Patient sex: M
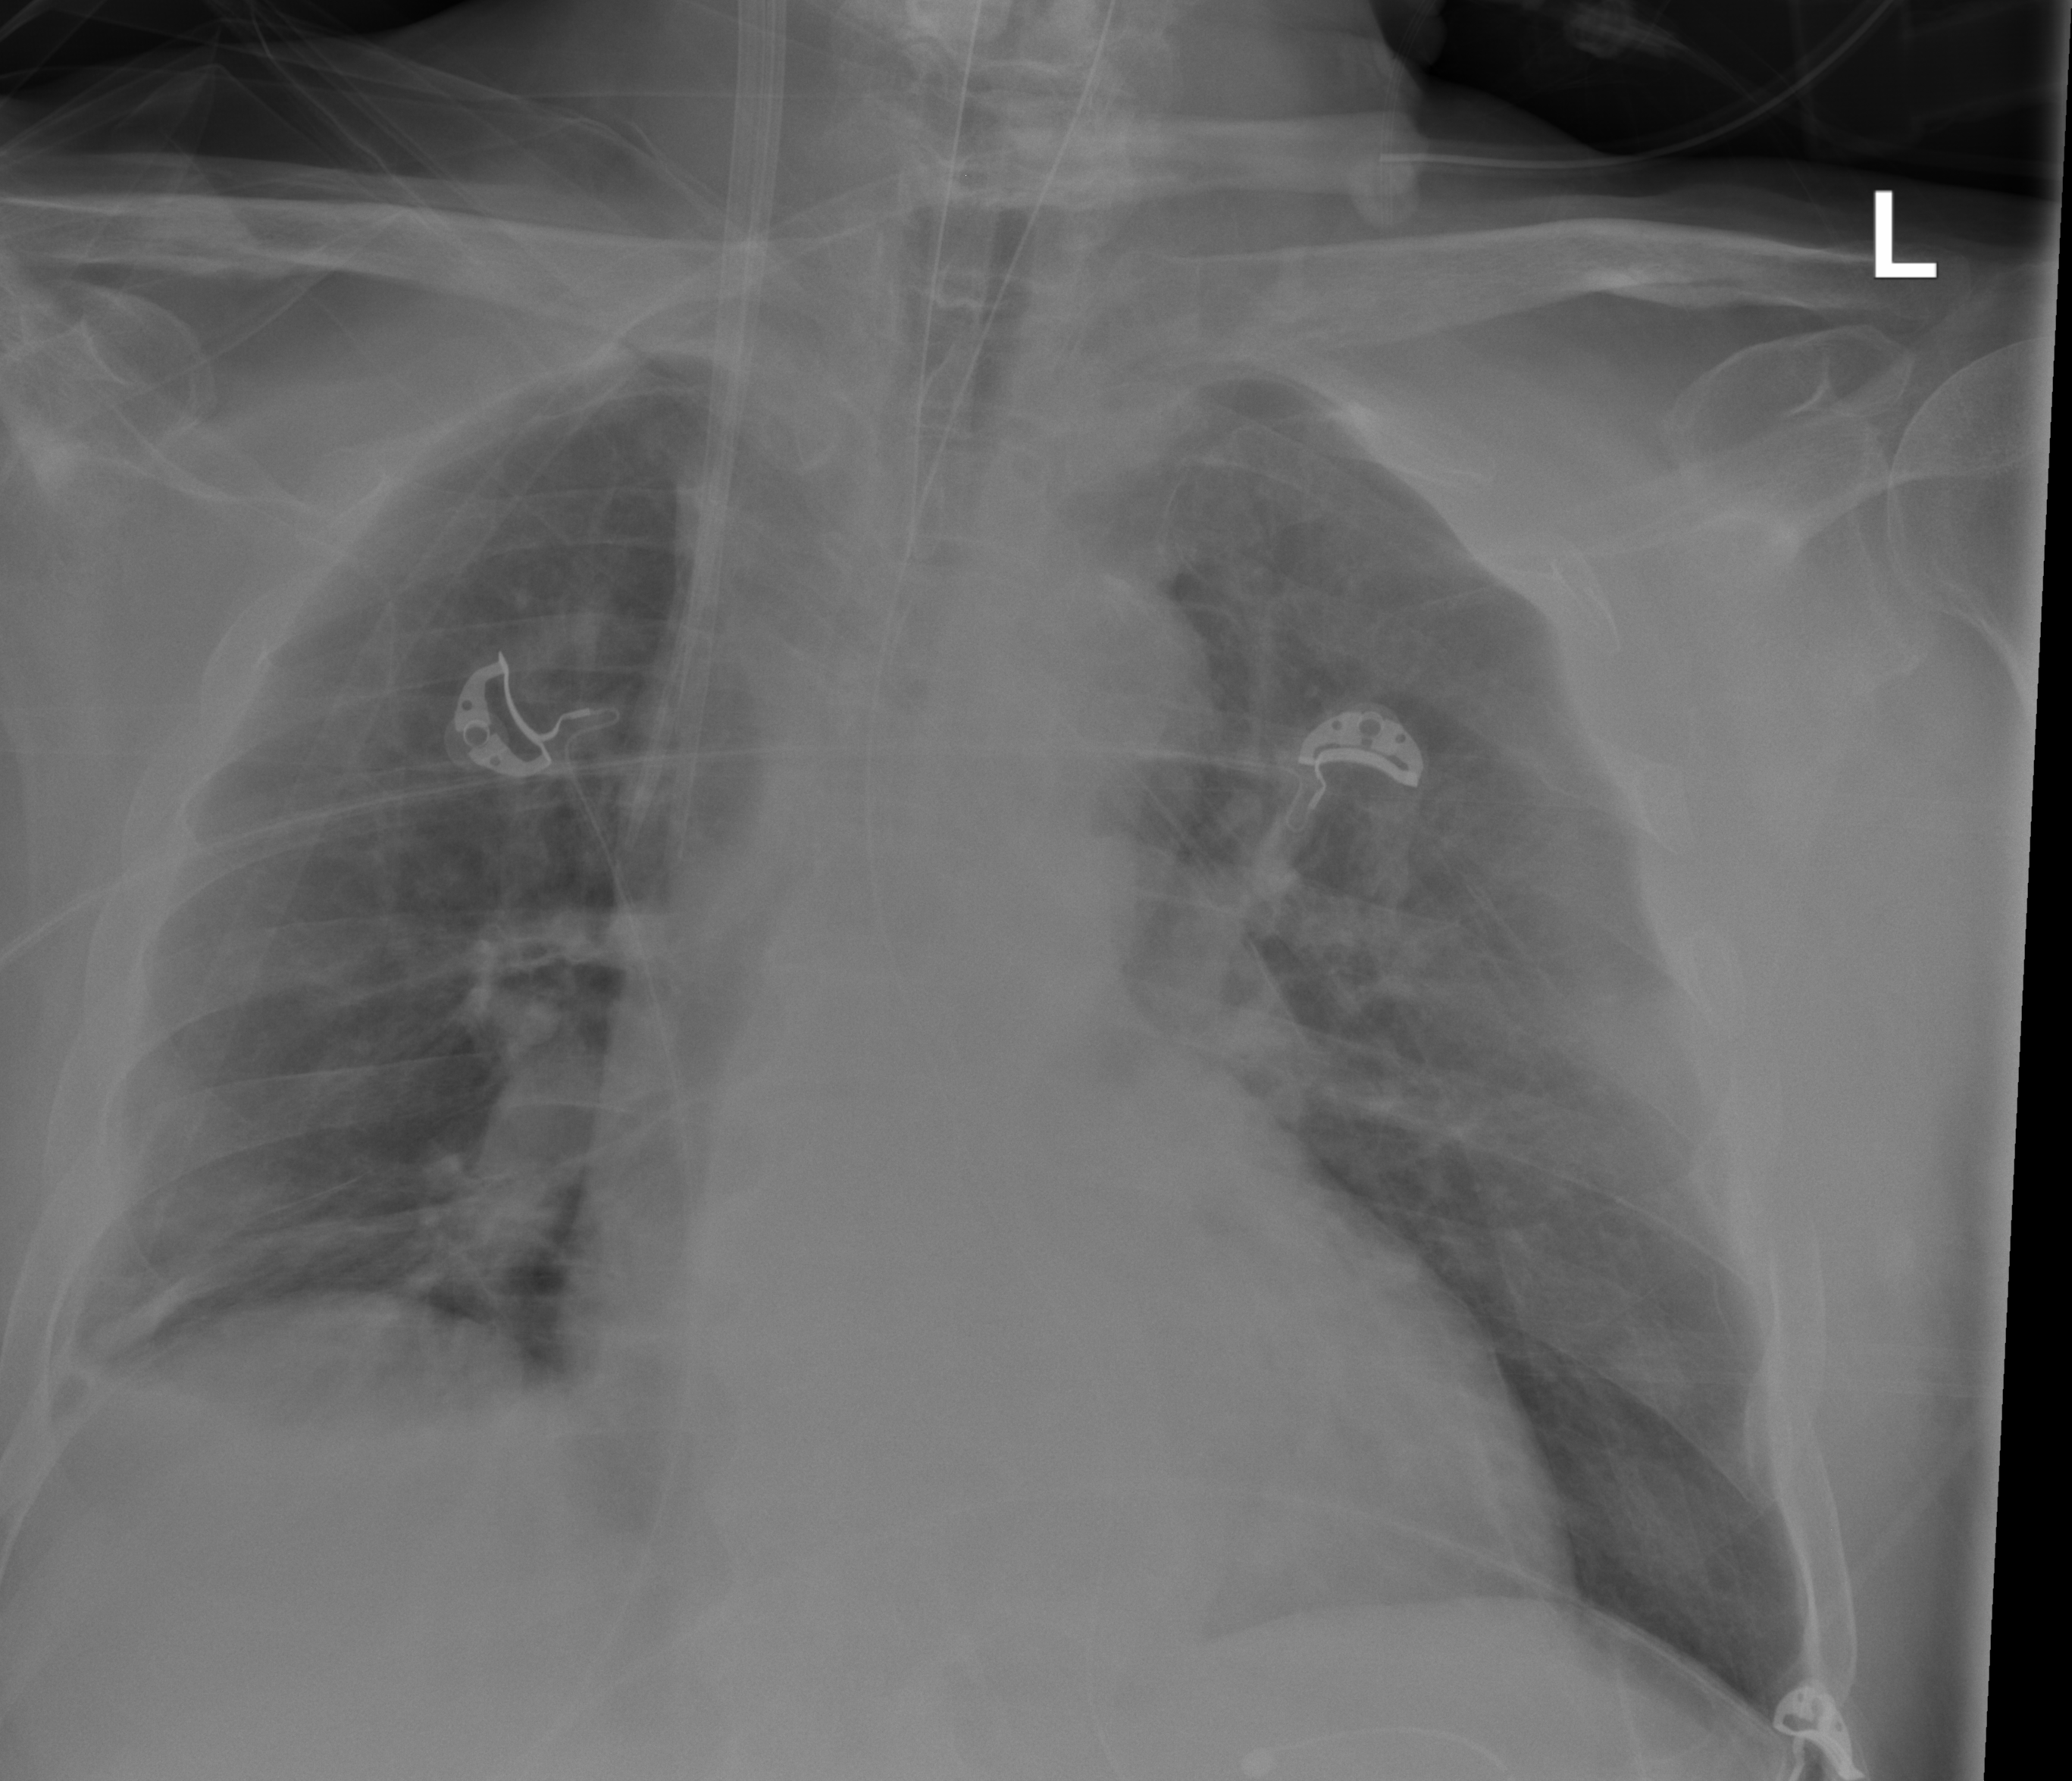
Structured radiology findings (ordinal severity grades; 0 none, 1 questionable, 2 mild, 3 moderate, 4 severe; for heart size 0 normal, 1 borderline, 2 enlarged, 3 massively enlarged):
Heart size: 2
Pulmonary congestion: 2
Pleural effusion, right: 2
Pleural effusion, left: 0
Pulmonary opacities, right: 2
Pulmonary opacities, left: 0
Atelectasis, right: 2
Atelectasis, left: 0